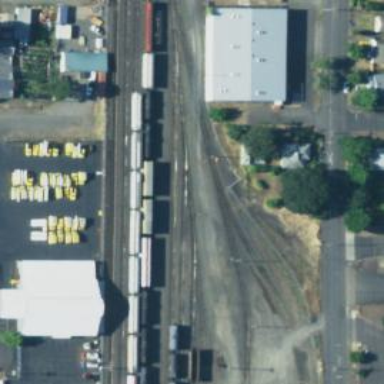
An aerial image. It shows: Railway siding for service.